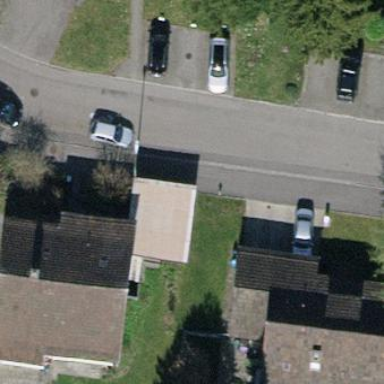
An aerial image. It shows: Detached building with gabled tile roof.